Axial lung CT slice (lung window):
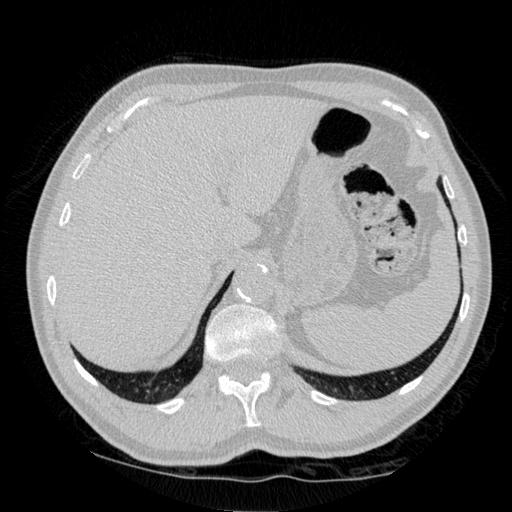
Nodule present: no